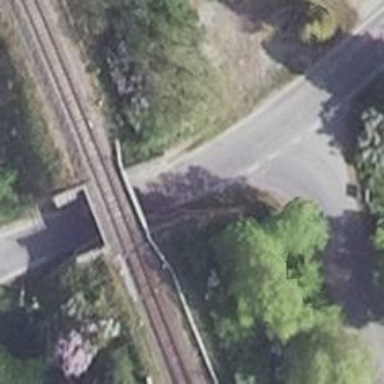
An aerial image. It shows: Railway switch with the turnout side on the right.